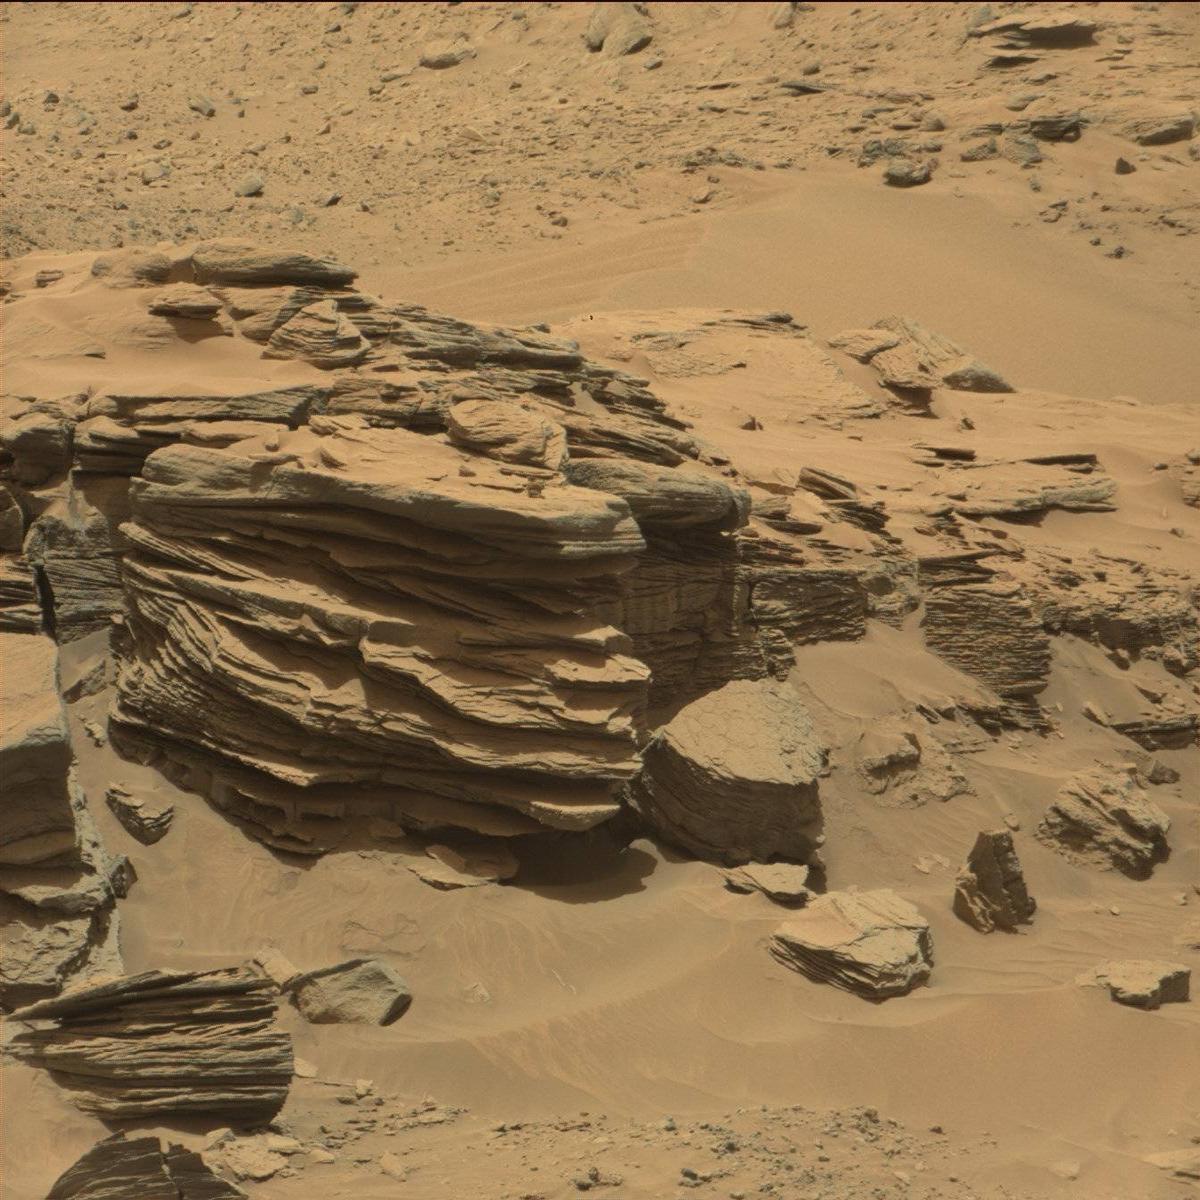
Terrain classes present: Bedrock, Sand / Soil